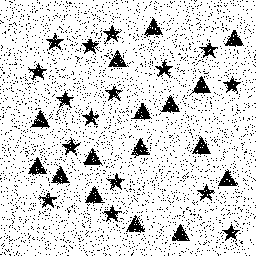
Squares: 0
Triangles: 16
Stars: 16
Total shapes: 32